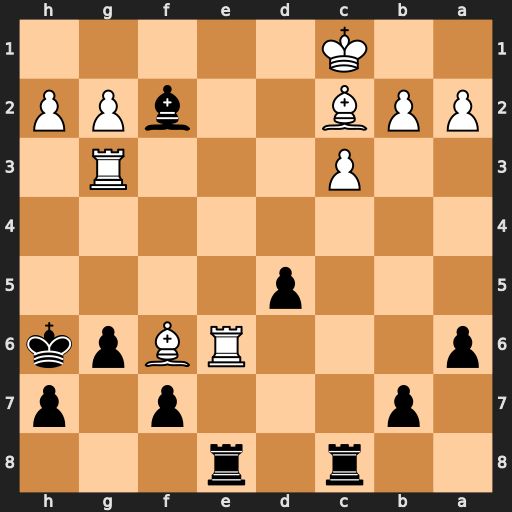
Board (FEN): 2r1r3/1p3p1p/p3RBpk/3p4/8/2P3R1/PPB2bPP/2K5
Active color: b
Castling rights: -
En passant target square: -
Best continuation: Bxg3 Rxe8 Bf4+ Kd1 Rxe8